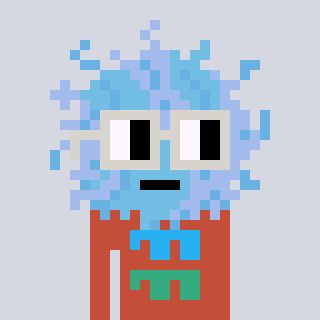
a pixel art character with square light gray glasses, a lint-shaped head and a rust-colored body on a cool background